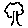
Label: tree